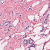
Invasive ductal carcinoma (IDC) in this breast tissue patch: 1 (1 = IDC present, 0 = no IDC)